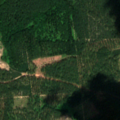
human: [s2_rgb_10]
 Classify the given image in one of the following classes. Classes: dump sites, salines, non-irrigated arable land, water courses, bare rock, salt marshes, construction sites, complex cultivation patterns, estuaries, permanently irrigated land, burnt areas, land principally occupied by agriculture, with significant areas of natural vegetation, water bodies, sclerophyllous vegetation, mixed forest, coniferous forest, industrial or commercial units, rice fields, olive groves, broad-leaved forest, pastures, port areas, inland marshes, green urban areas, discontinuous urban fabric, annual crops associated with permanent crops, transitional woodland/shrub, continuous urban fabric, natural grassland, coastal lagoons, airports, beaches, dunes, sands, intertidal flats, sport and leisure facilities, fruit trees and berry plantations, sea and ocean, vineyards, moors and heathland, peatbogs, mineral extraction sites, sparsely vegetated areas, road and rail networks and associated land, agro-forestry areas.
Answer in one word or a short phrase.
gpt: broad-leaved forest, coniferous forest, mixed forest